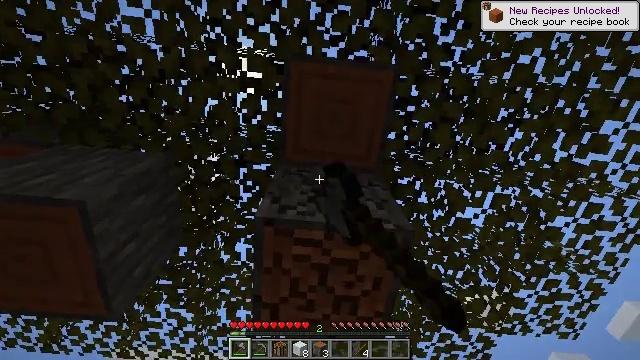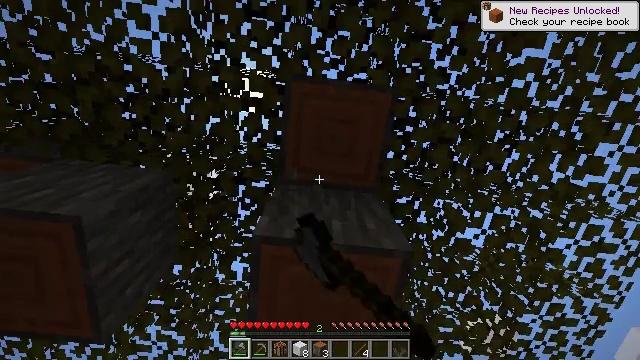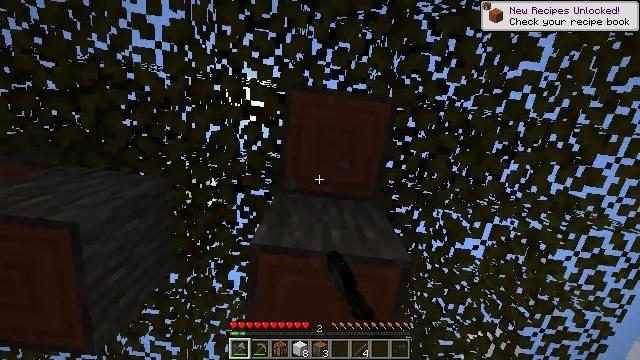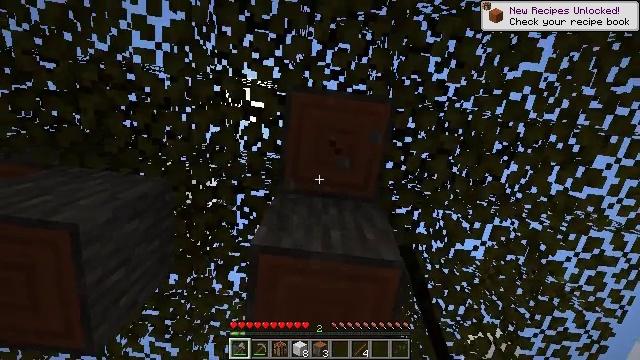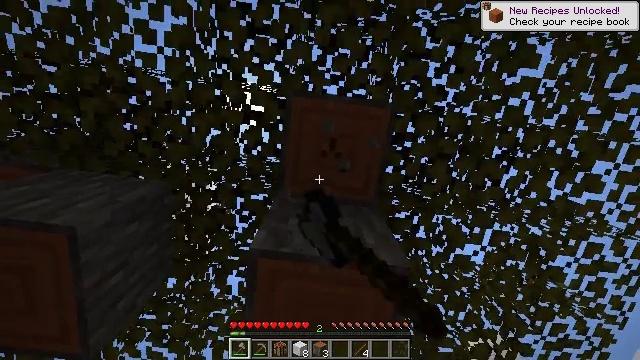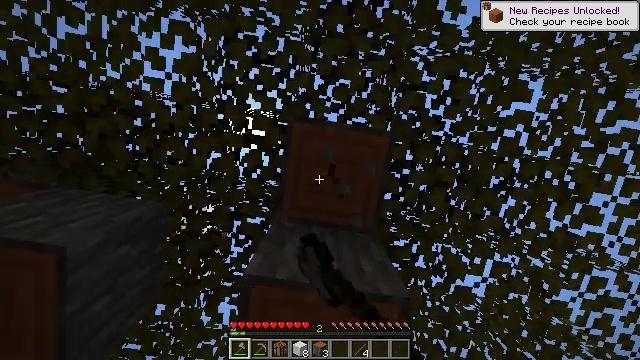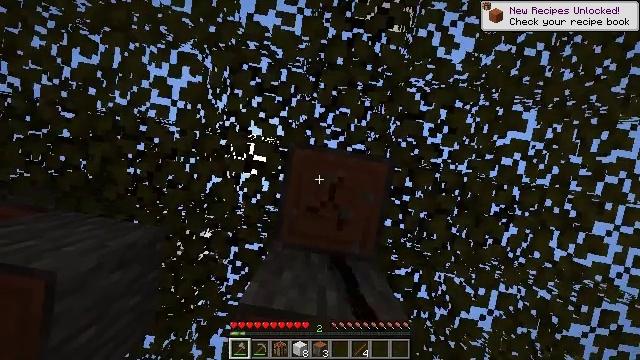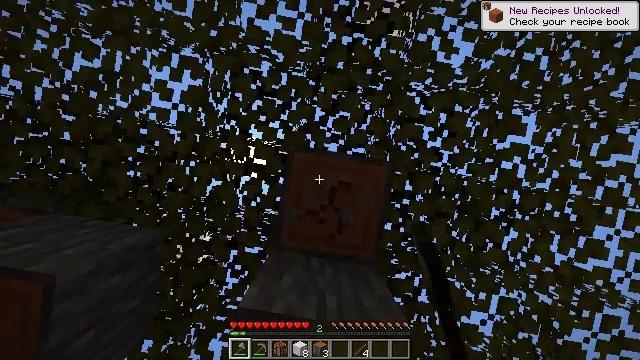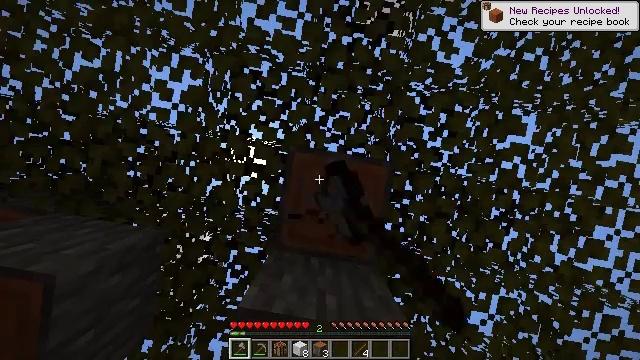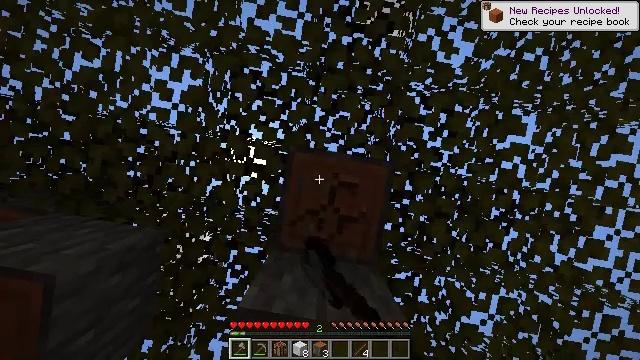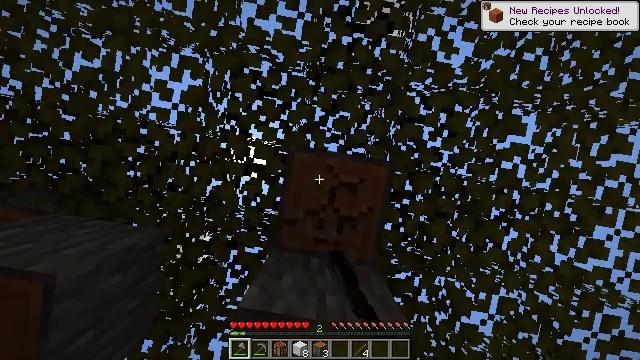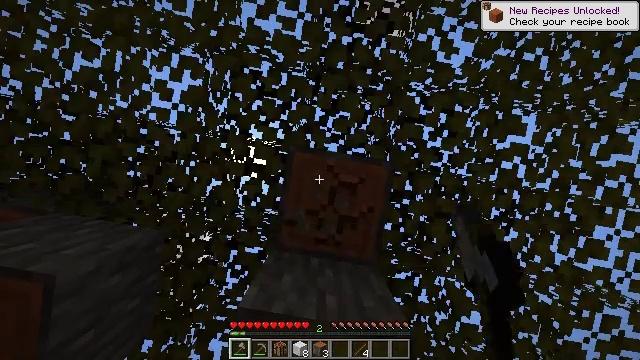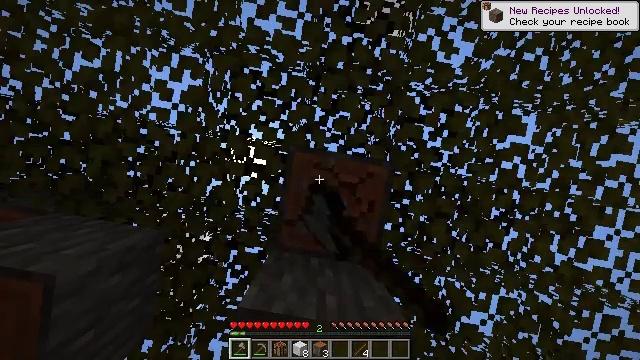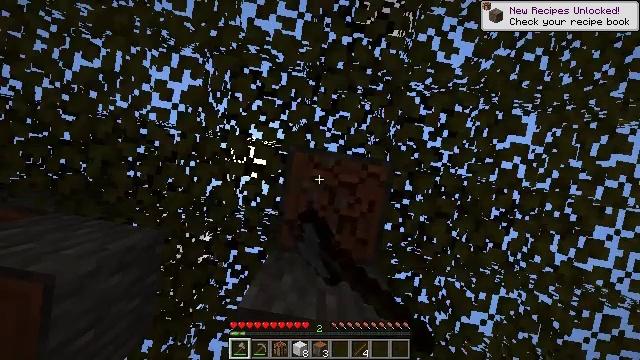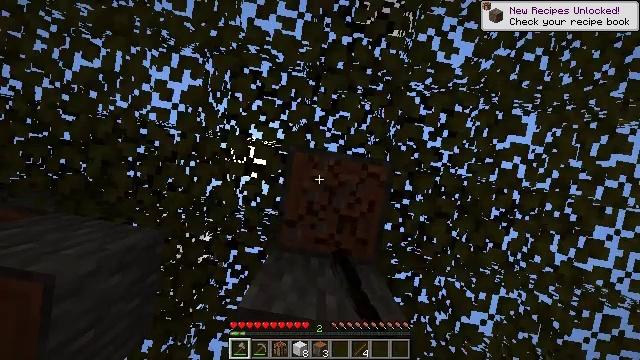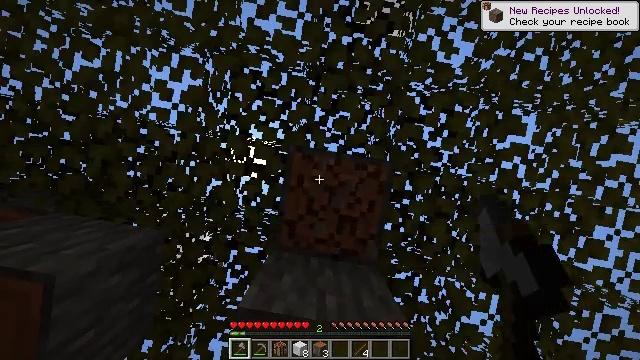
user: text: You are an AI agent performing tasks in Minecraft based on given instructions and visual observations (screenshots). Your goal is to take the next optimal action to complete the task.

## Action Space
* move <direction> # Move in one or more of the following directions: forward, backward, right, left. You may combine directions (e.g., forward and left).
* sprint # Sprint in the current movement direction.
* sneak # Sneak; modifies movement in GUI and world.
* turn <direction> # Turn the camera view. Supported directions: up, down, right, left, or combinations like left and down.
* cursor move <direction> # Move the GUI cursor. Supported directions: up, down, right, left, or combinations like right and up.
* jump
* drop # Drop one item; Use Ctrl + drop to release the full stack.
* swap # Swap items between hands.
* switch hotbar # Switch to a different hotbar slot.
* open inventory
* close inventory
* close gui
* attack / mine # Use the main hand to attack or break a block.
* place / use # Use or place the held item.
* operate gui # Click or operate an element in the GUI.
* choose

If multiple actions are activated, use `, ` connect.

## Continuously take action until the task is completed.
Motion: motion action
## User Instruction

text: Break the acacia log from the tree.
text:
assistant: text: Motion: turn up, attack / mine
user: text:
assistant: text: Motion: turn up, attack / mine
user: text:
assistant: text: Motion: attack / mine
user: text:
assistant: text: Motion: attack / mine
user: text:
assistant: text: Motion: turn right and up, attack / mine
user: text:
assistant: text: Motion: turn up, attack / mine
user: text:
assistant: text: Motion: attack / mine
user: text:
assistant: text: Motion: attack / mine
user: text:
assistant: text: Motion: attack / mine
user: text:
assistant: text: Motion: attack / mine
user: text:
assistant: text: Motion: attack / mine
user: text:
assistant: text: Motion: attack / mine
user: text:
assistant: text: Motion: attack / mine
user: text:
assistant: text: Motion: attack / mine
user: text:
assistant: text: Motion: attack / mine
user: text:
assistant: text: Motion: attack / mine
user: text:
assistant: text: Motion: attack / mine
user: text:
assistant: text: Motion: turn down, attack / mine
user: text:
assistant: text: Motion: turn down, attack / mine
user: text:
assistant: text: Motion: turn down, attack / mine
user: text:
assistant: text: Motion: turn down, attack / mine
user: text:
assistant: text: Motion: attack / mine
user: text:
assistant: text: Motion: attack / mine
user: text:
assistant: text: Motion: attack / mine
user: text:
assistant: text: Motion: attack / mine
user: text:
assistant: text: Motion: attack / mine
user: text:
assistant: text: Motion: attack / mine
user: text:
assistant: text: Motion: attack / mine
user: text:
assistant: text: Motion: attack / mine
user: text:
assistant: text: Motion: attack / mine